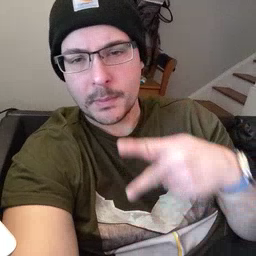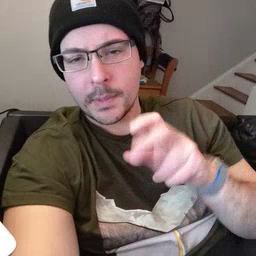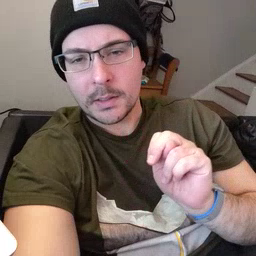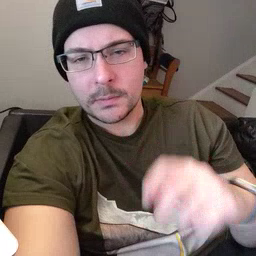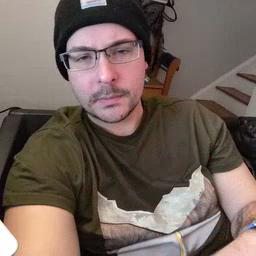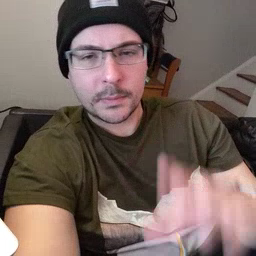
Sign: pen